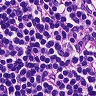
Metastatic tissue present: no